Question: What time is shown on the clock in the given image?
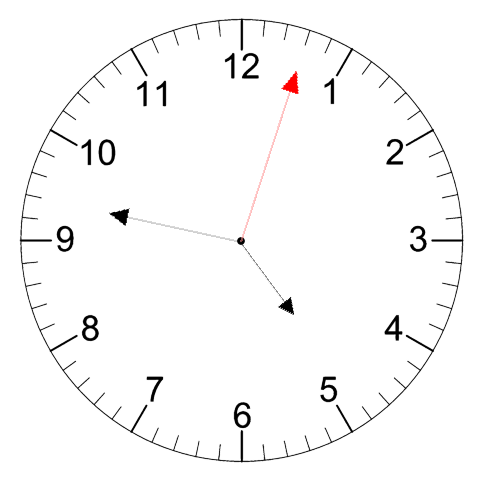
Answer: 04:47:03